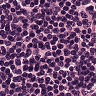
Metastatic tissue present: no